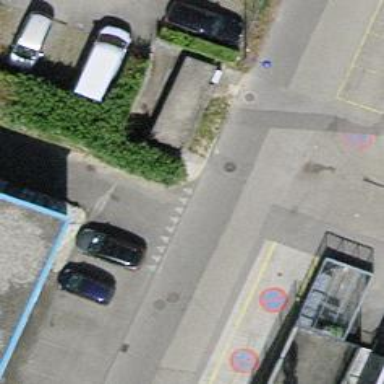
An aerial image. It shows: Asphalt parking aisle designated as service road.